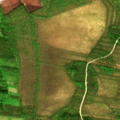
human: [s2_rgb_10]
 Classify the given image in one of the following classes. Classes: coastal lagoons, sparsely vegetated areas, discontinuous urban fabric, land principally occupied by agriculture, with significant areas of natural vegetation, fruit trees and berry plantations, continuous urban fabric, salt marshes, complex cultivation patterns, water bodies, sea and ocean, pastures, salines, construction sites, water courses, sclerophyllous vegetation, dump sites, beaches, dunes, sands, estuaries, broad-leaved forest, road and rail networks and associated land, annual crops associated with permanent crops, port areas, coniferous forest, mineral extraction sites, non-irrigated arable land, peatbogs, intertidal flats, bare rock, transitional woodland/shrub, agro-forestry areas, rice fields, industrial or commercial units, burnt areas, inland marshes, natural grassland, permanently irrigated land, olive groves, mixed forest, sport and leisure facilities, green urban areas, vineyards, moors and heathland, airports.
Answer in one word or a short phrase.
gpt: non-irrigated arable land, coniferous forest, mixed forest